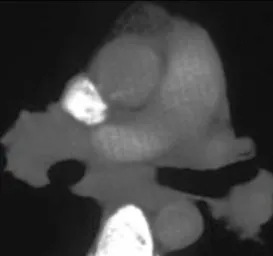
Thorax CT with hilar lymph nodes enlargement.
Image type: radiology (ct)